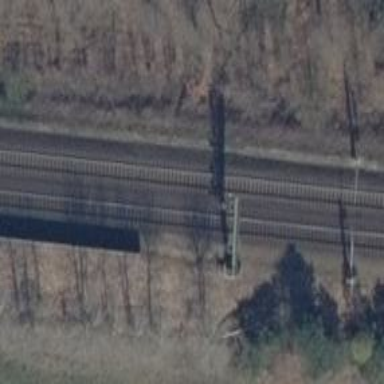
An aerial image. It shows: Railway signal.